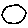
Label: circle